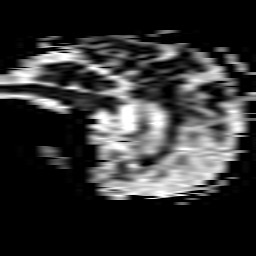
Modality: ADC
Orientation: sagittal
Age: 82
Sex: male
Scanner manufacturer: philips
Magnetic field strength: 1.5 T
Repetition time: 4.812 s
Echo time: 0.07764 s